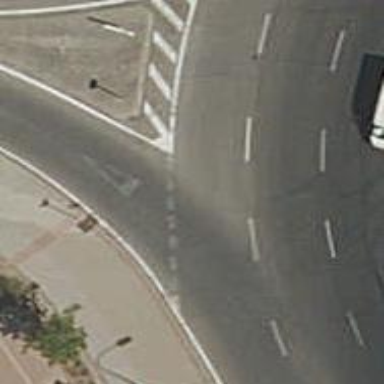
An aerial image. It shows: Road with "give way" sign.